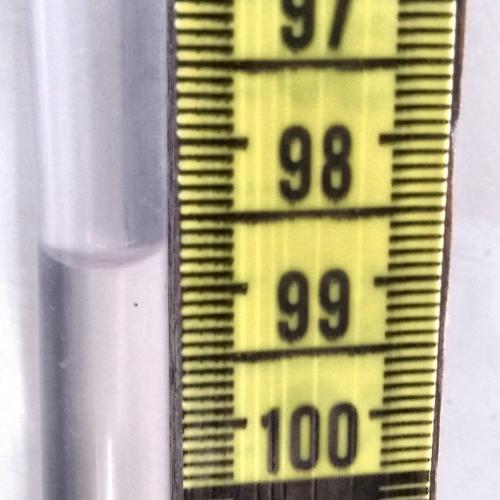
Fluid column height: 98.8 cm